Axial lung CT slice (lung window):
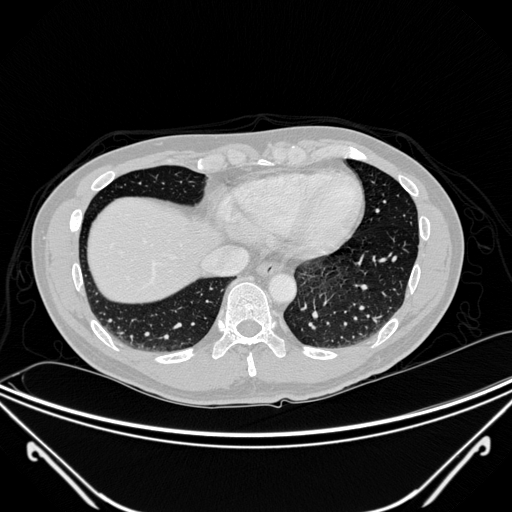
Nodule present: no